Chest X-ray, PA view. Patient: 23 years old, sex M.
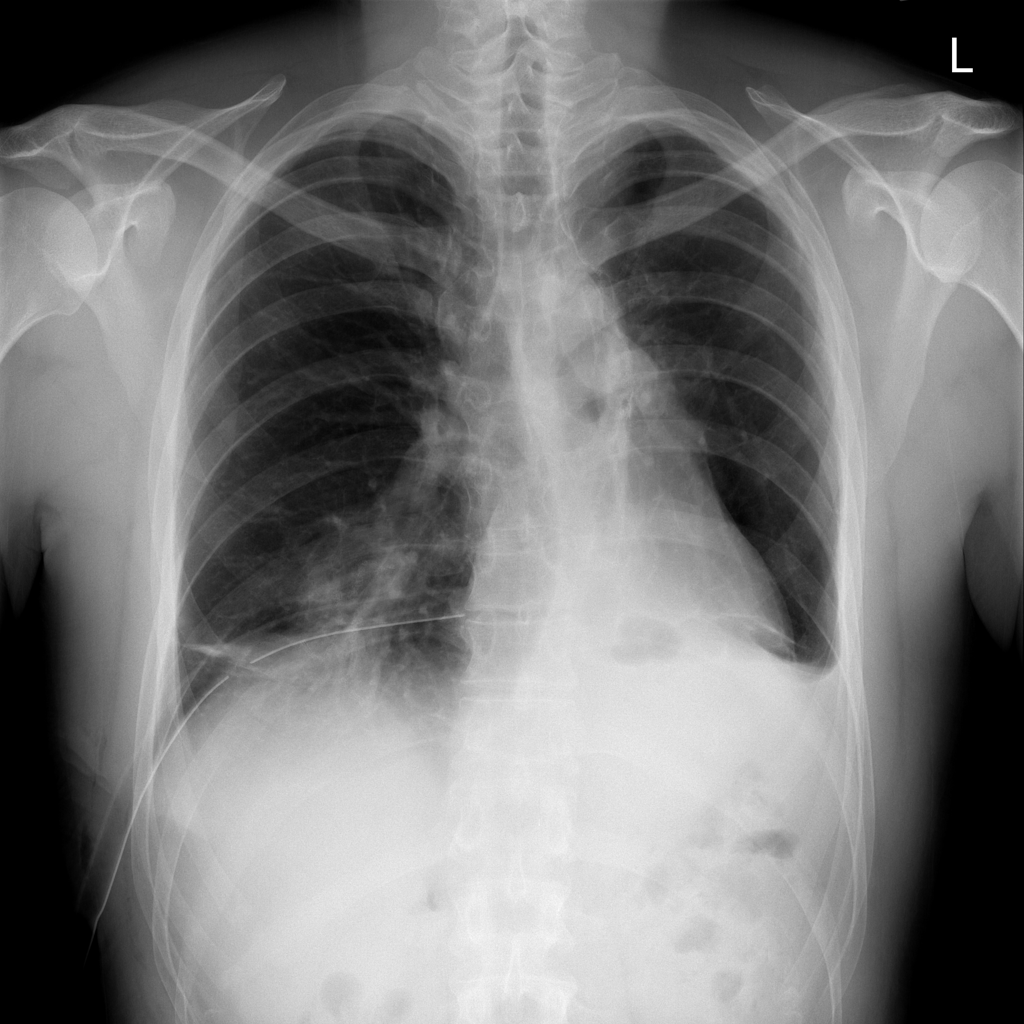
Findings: Pneumothorax